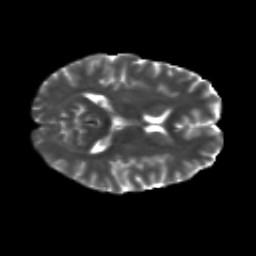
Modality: T2w
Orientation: axial
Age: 26
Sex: male
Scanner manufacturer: siemens
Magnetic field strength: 3 T
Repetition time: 8.8 s
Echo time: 0.085 s